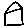
Label: house